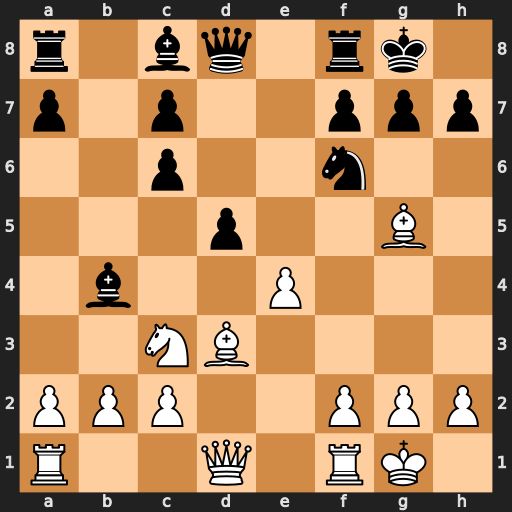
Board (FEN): r1bq1rk1/p1p2ppp/2p2n2/3p2B1/1b2P3/2NB4/PPP2PPP/R2Q1RK1
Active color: w
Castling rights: -
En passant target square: -
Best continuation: e5